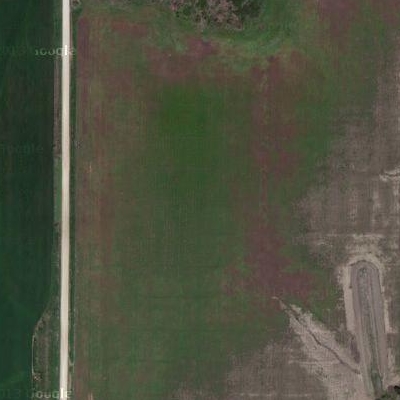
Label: Grass